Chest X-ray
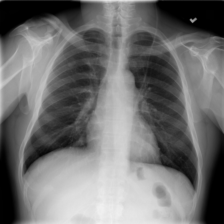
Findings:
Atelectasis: negative
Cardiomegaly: negative
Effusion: negative
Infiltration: negative
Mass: negative
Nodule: negative
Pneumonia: negative
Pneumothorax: negative
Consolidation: negative
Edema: negative
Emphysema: negative
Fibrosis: negative
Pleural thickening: negative
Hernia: negative